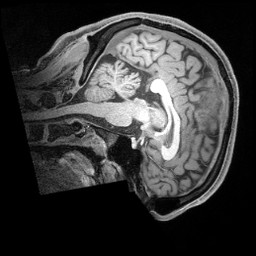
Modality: T1w
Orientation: sagittal
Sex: male
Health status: ill
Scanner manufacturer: siemens
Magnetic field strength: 3 T
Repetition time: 2.4 s
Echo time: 0.00201 s